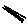
Label: square